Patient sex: M
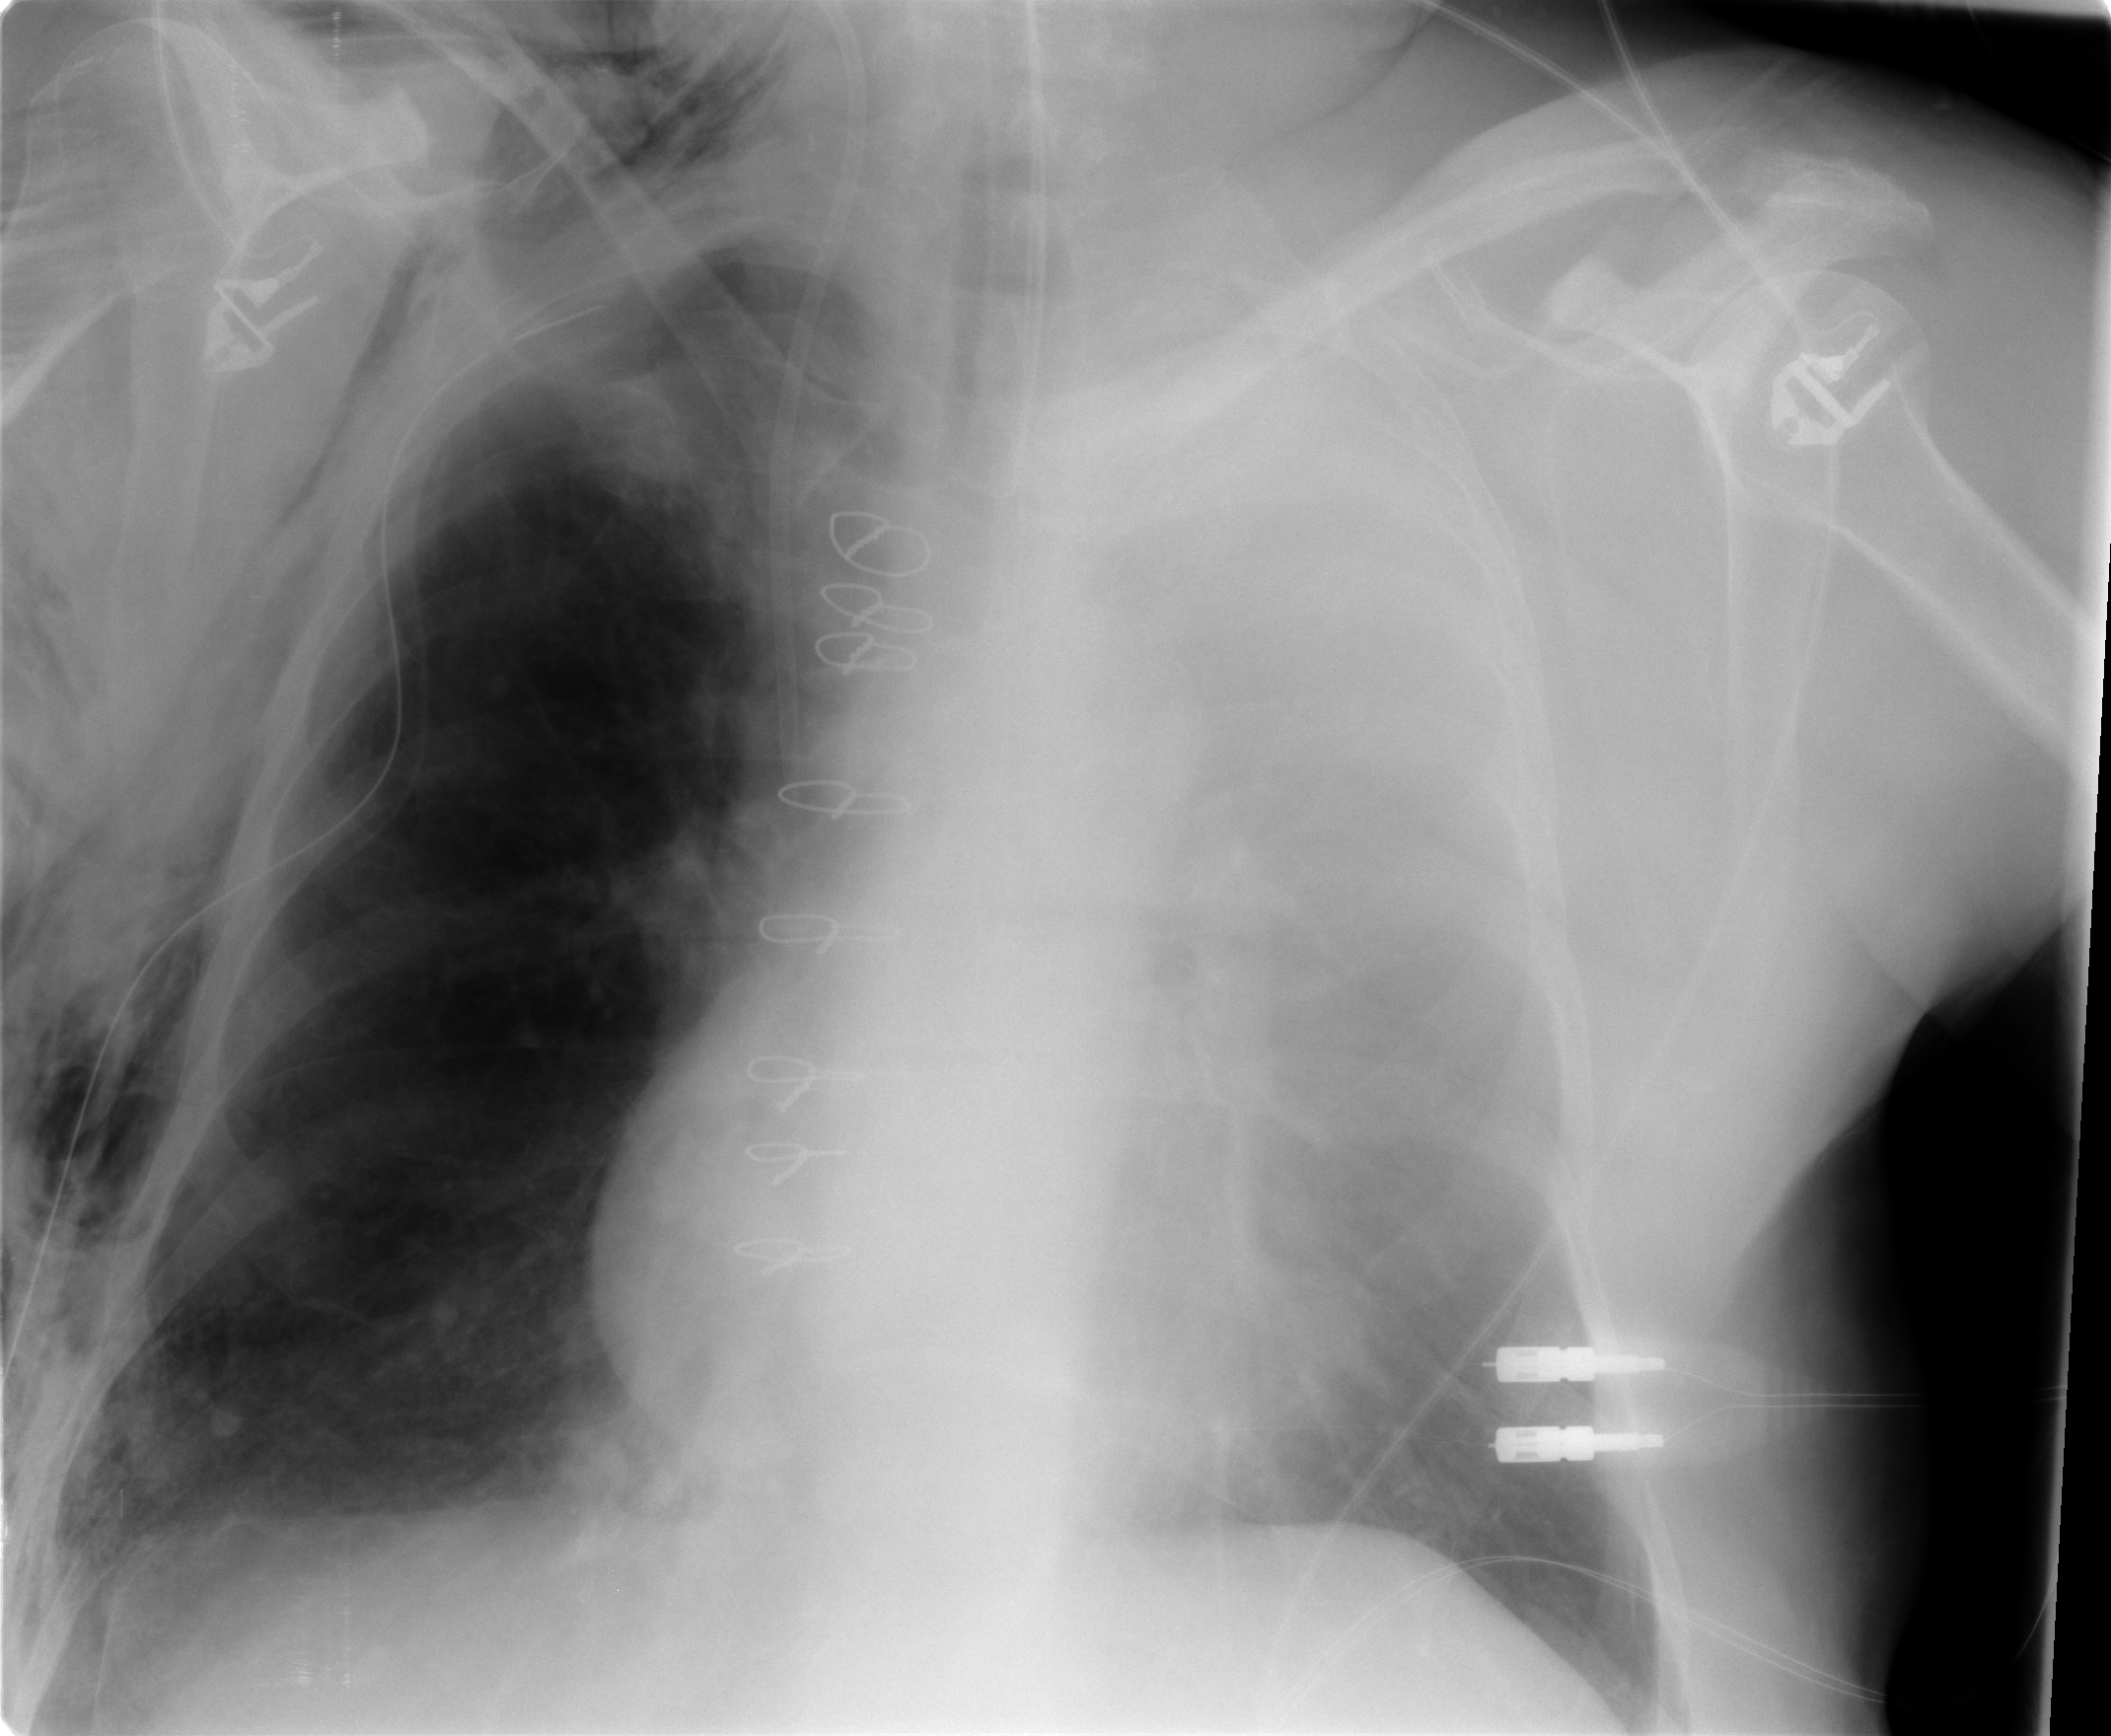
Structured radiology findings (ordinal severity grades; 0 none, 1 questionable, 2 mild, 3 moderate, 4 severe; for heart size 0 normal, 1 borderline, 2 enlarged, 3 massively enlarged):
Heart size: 0
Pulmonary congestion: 0
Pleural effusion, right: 0
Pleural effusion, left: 2
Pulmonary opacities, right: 0
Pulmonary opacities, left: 0
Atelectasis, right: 2
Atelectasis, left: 2